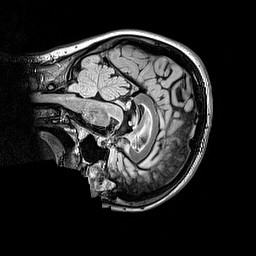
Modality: FLAIR
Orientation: sagittal
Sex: female
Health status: ill
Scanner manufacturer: siemens
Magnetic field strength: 3 T
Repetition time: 5 s
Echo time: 0.388 s